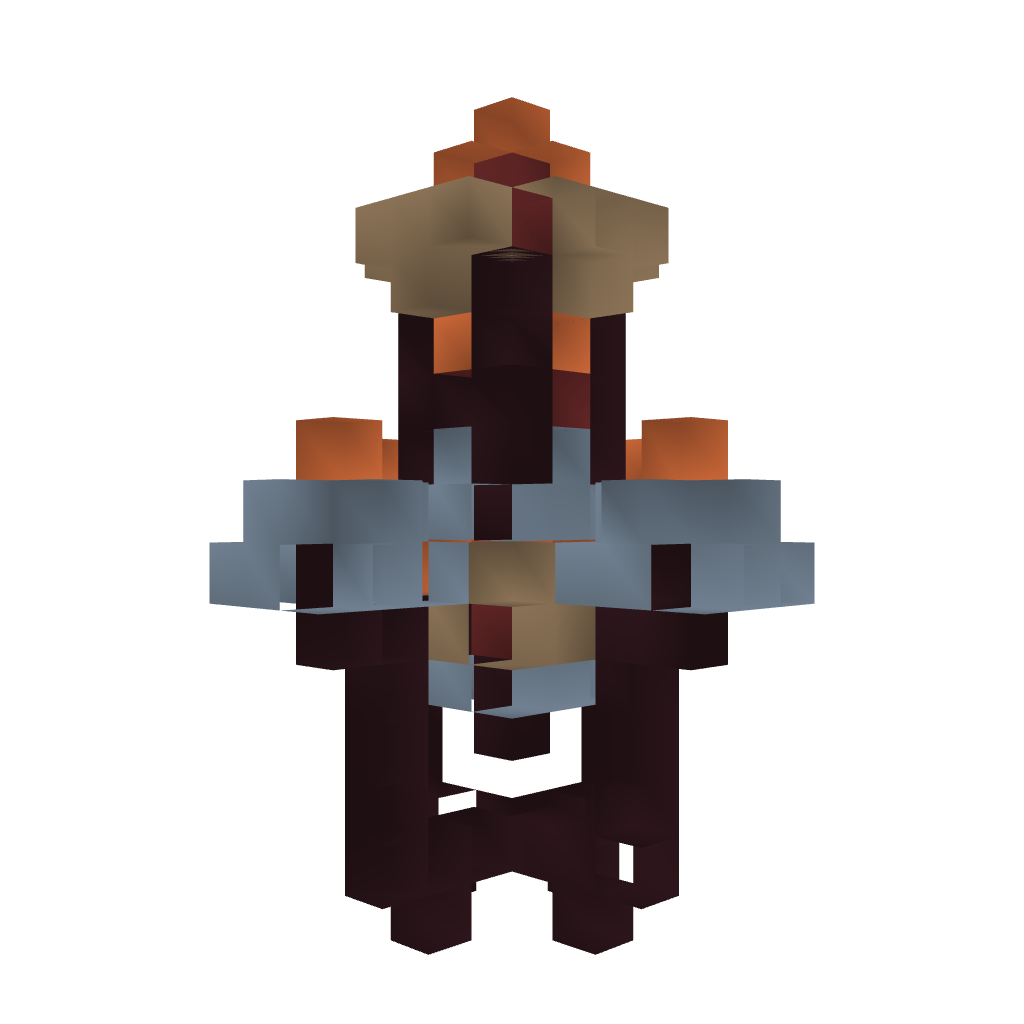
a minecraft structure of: Big Torch